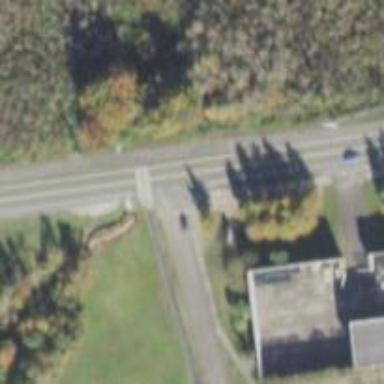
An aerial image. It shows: Marked crossing on asphalt cycleway.